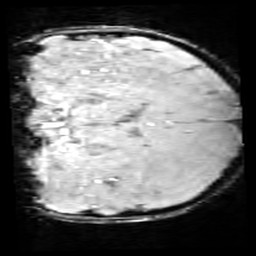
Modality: SWI
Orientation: coronal
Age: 9
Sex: female
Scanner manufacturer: siemens
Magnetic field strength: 3 T
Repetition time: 0.027 s
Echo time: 0.02 s